Interaction volume radius: 5 \u00c5
Interaction volume height: 25 \u00c5
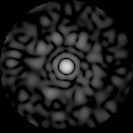
Disorder parameter: 0.8779